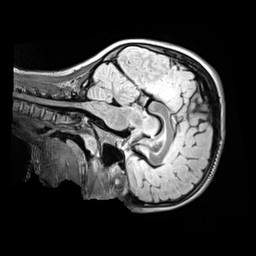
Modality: FLAIR
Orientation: sagittal
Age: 9
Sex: female
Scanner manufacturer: siemens
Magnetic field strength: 3 T
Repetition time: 5 s
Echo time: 0.388 s